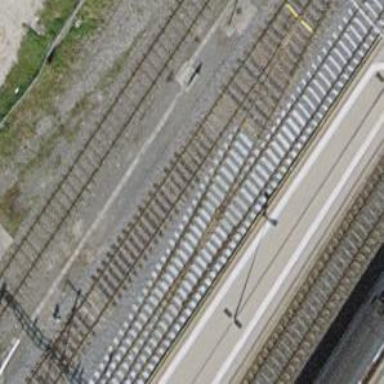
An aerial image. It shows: Single-track electrified railway yard with contact line electrification.